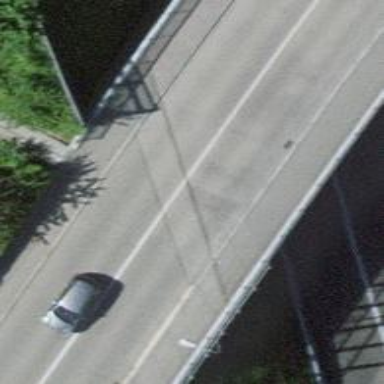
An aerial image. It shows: Asphalt tertiary road on bridge.